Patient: sex M, age 59
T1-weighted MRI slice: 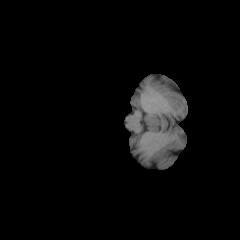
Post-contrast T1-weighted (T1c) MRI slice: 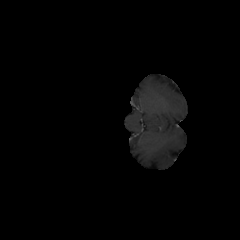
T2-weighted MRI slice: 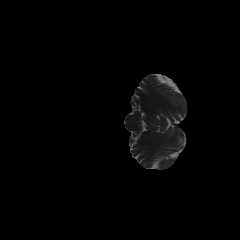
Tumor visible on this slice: no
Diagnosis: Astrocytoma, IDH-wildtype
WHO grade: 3